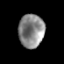
Tissue: prostate
Cell type: T cells
Senescence score: 0.3391
Nuclear area (px): 839
Mean DAPI intensity: 136.007